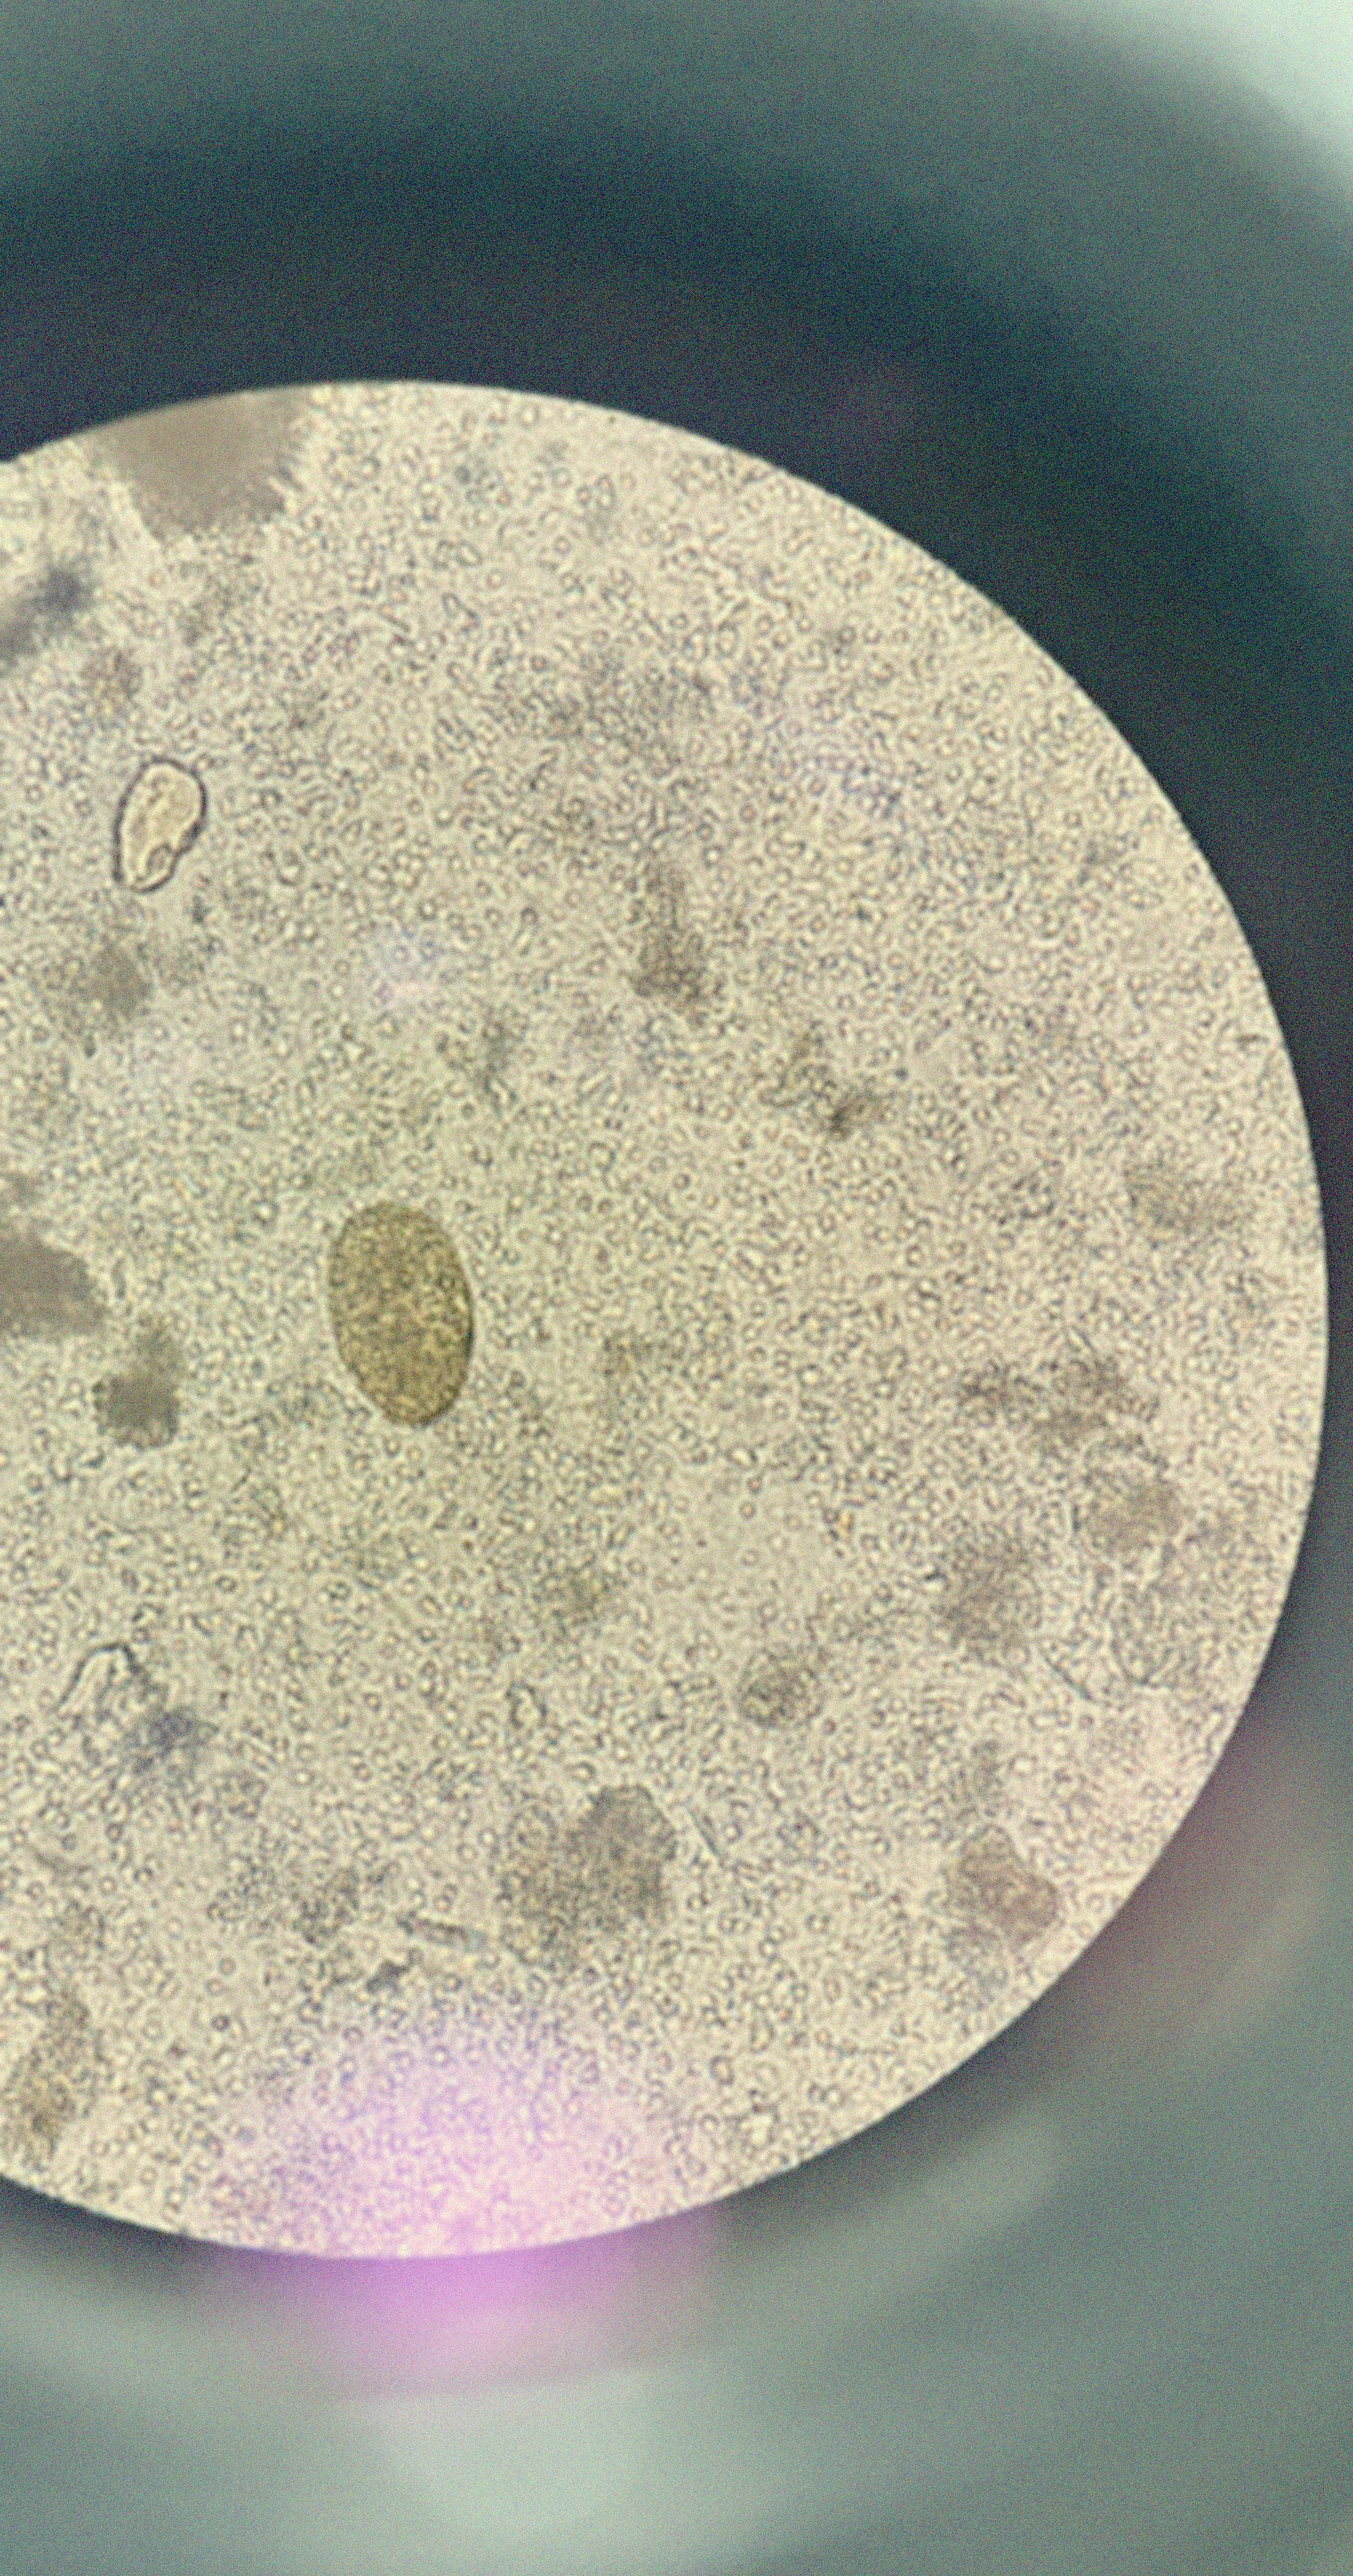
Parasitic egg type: Paragonimus spp